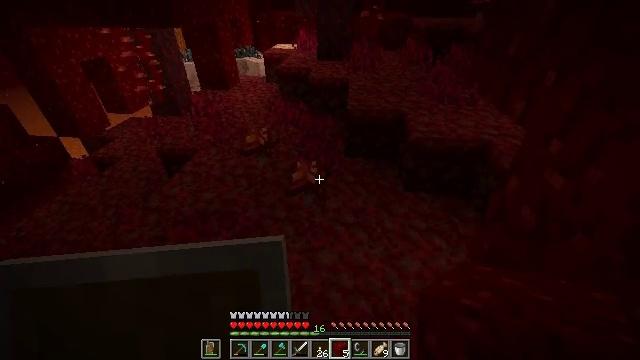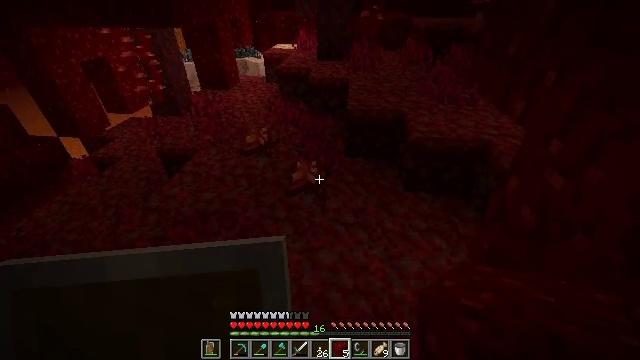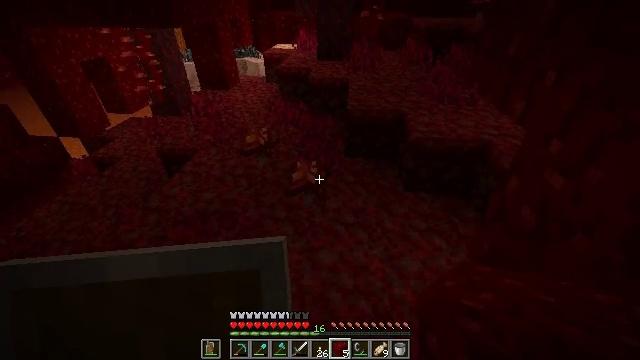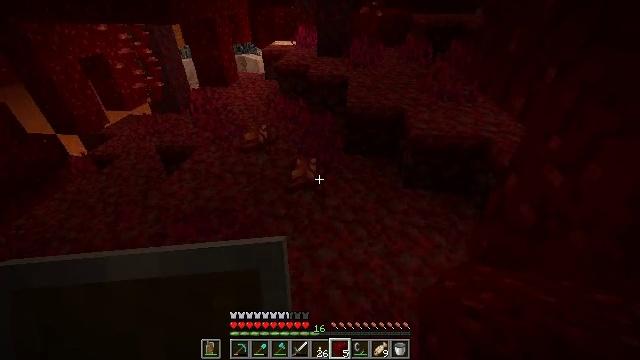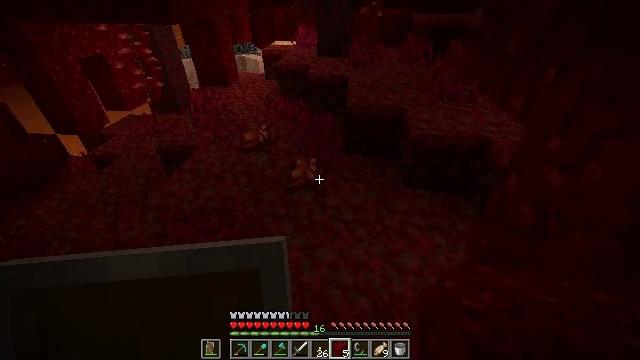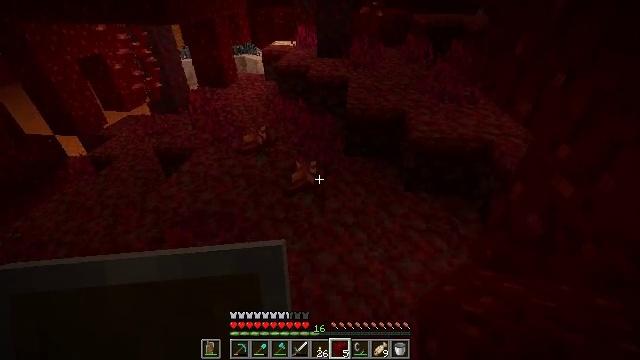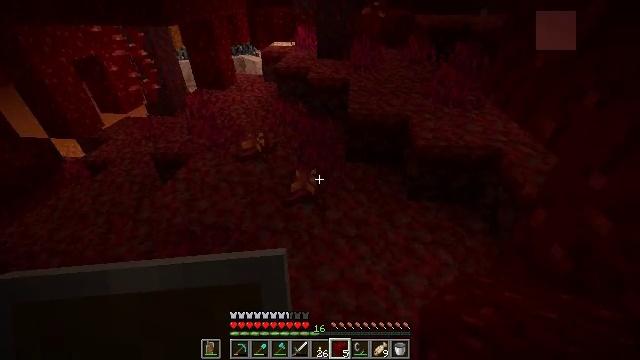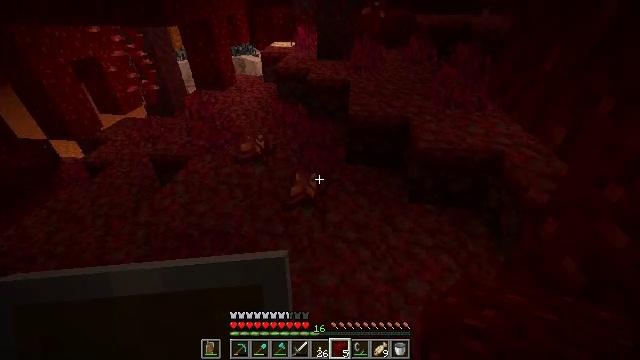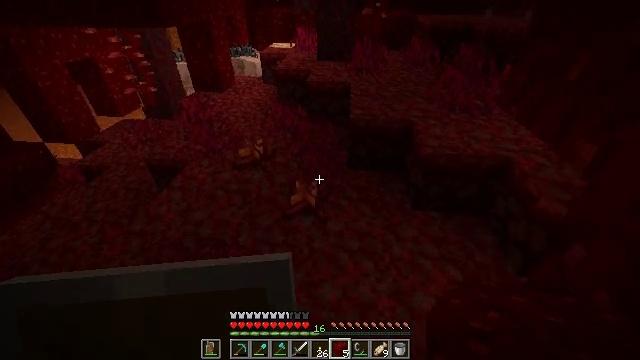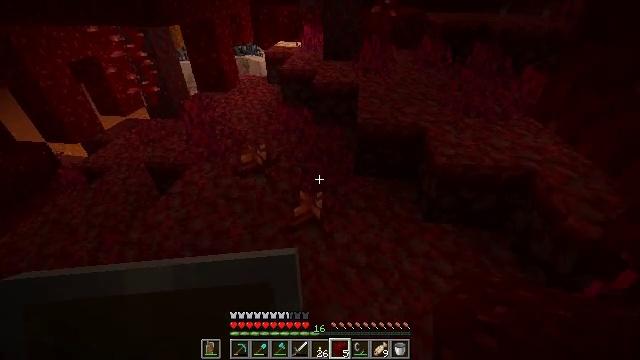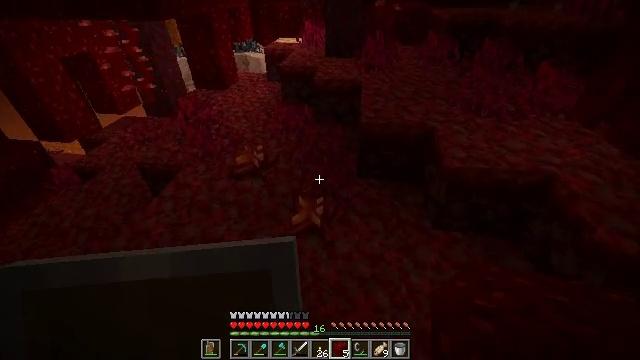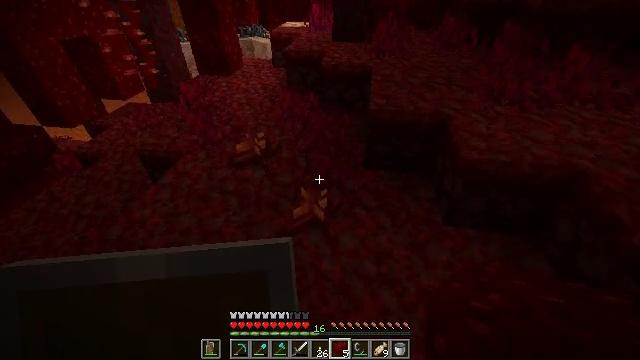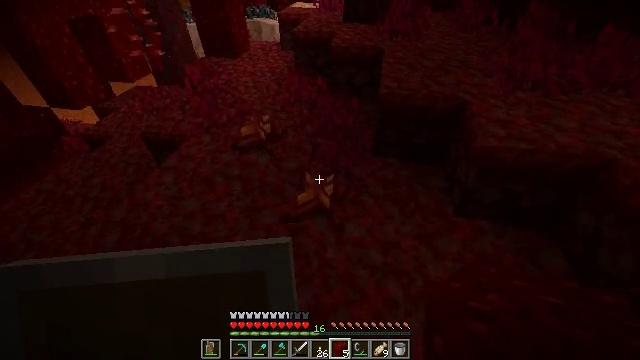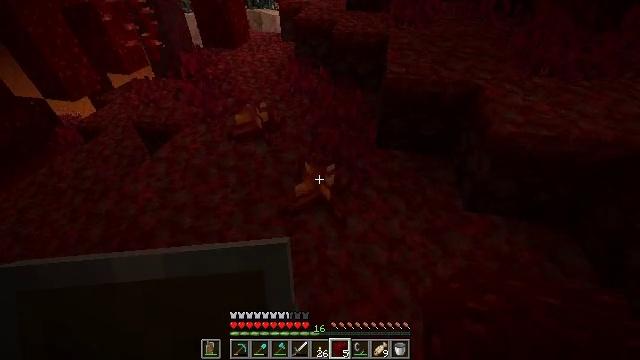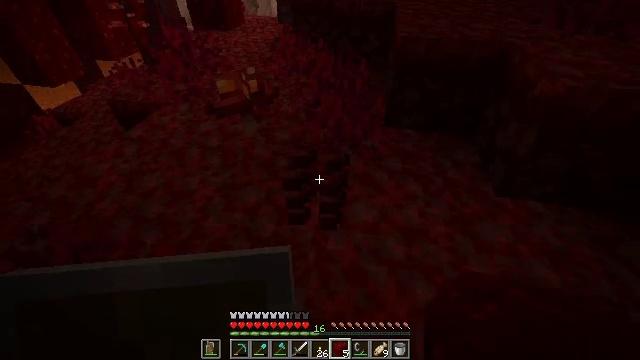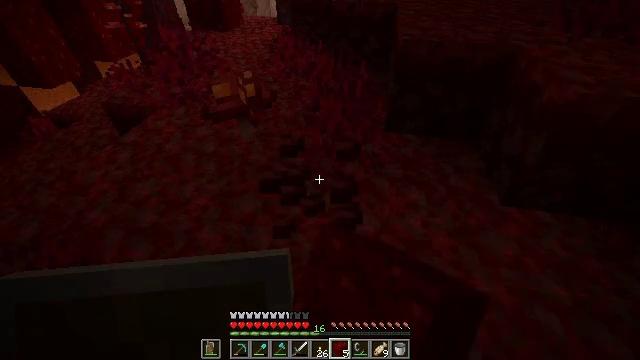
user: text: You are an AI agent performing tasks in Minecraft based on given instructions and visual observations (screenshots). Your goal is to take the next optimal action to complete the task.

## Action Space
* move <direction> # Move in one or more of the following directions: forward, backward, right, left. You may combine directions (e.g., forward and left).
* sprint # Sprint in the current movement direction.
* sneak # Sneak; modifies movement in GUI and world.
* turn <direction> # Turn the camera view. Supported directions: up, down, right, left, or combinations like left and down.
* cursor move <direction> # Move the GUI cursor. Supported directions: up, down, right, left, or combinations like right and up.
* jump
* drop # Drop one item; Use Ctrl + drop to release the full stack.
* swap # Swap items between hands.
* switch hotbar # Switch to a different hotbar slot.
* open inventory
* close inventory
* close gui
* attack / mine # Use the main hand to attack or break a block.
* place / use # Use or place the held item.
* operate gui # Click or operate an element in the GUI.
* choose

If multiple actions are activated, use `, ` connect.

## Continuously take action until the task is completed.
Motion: motion action
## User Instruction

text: Break the crimson fungus for harvesting.
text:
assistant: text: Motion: no_op
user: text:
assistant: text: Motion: no_op
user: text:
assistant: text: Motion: no_op
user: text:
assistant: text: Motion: no_op
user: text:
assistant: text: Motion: move forward
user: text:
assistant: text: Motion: move forward
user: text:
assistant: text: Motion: move forward
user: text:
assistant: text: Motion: move forward
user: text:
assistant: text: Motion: move forward, turn left
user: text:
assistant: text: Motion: move forward
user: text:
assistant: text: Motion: move forward, turn left and down
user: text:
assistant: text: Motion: move forward, turn left and down
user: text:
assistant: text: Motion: no_op
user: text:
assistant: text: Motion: attack / mine
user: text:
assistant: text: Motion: attack / mine
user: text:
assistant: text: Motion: attack / mine
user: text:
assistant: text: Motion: no_op
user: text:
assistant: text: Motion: no_op
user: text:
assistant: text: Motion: no_op
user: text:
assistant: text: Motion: no_op
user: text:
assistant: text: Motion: no_op
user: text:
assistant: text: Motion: no_op
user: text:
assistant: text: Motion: turn up
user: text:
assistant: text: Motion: move forward, turn up
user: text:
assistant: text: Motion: move forward
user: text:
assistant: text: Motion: move forward, turn up
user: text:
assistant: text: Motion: move forward, turn up
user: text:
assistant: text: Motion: no_op
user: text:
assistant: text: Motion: turn up
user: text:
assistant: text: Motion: no_op